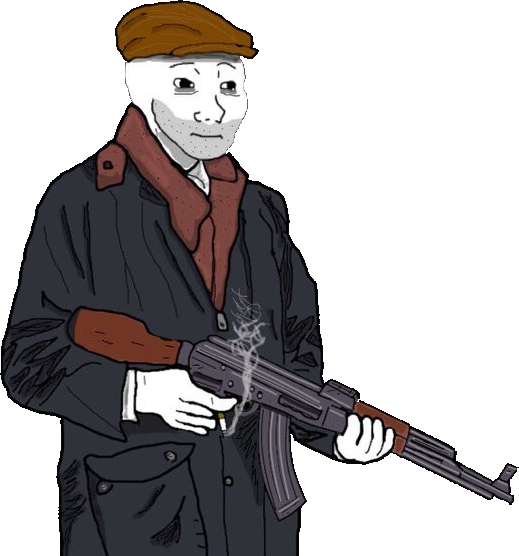
Label: 5_Doomer